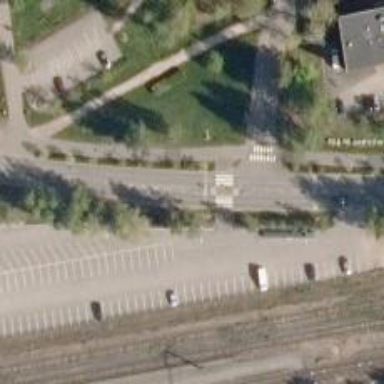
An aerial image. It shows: Marked road crossing with pedestrian island.